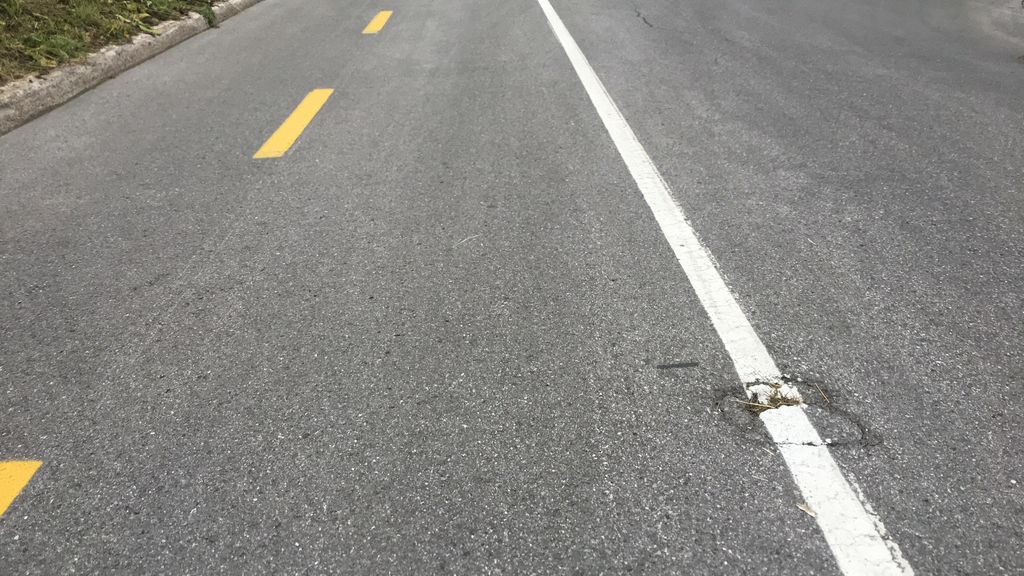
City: montreal